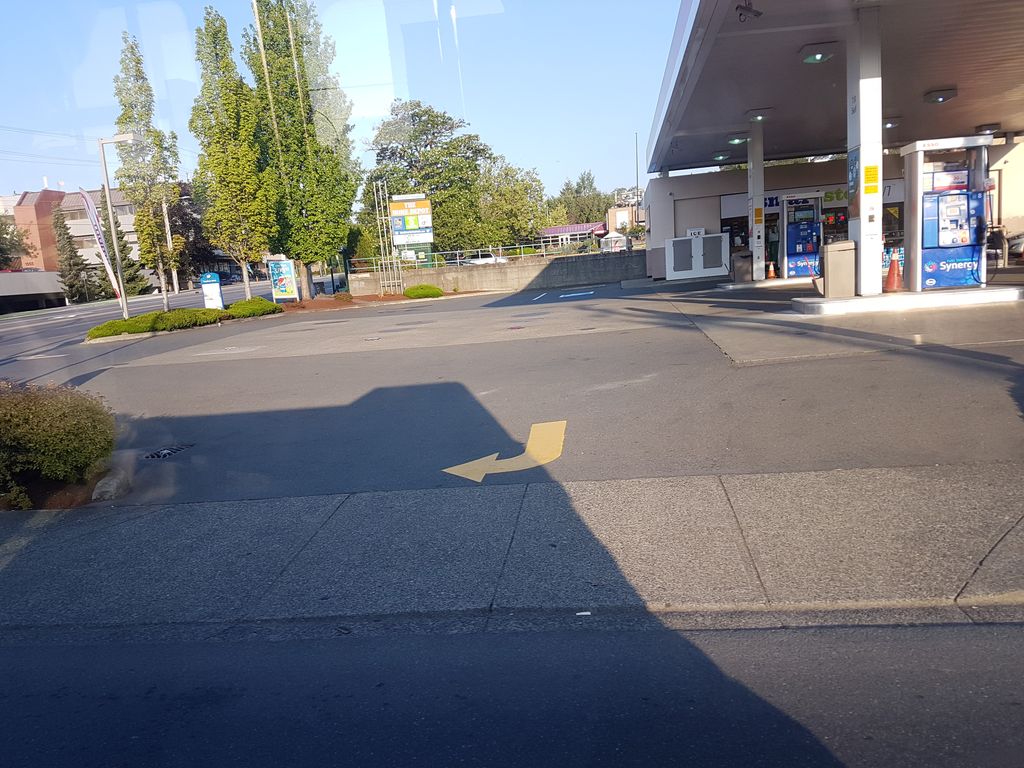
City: victoria